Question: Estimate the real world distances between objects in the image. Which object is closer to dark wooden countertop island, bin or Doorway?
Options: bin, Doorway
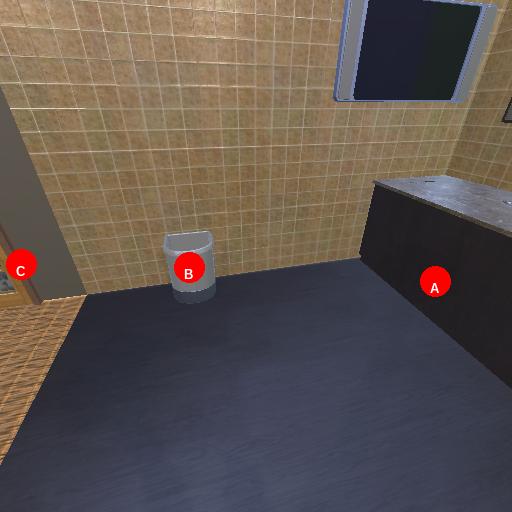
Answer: bin